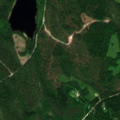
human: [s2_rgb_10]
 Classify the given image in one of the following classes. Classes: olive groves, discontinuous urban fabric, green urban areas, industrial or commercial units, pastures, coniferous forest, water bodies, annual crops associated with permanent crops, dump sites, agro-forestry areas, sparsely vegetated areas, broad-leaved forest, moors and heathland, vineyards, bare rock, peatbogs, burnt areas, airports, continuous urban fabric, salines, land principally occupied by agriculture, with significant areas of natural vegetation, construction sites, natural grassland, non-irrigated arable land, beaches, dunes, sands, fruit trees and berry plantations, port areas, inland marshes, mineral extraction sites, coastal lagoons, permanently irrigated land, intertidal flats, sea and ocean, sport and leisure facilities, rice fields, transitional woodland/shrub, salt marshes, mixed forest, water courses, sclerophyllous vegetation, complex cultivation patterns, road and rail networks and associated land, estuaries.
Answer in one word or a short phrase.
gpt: coniferous forest, mixed forest